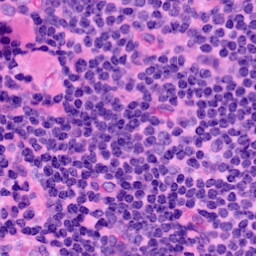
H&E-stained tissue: LymphNode